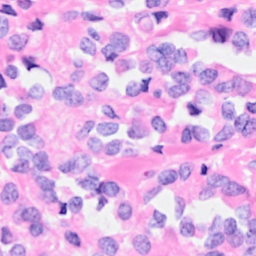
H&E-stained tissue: Breast